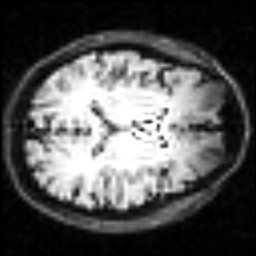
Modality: inplaneT2
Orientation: axial